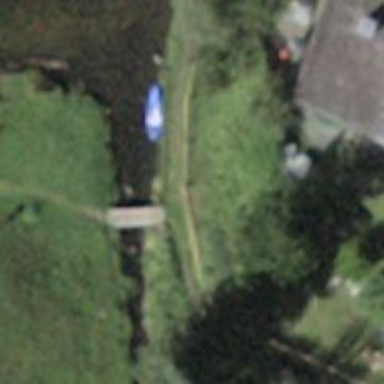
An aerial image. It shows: Path leading to bridge.